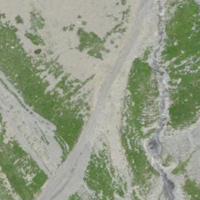
EUNIS habitat code: 48
Species observed at this site:
Pyrrhocorax graculus
Corvus corax